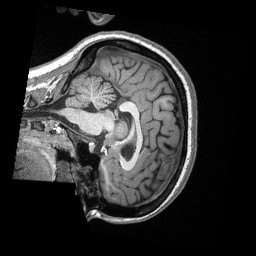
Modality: T1w
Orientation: sagittal
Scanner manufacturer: siemens
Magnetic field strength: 3 T
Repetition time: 2.3 s
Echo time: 0.00308 s